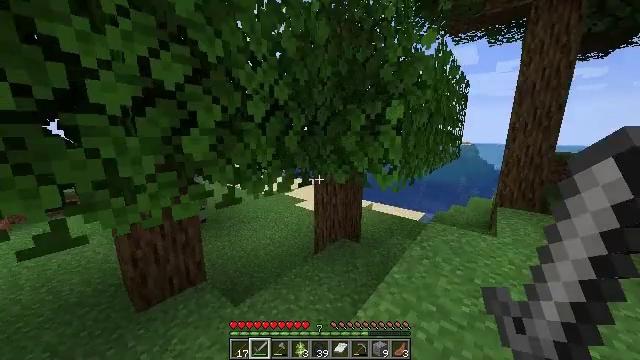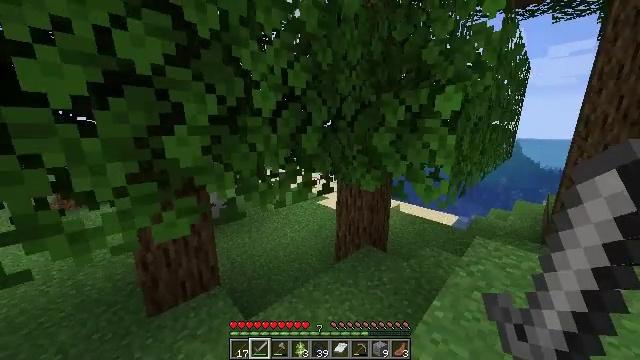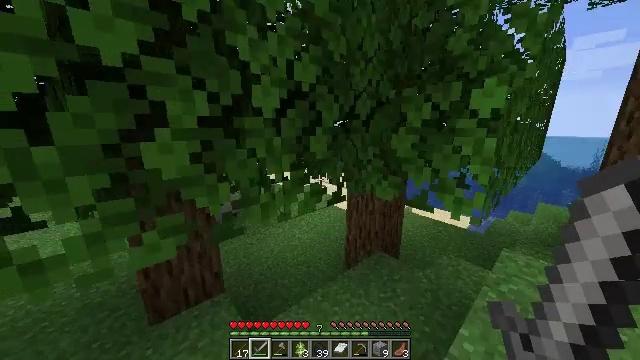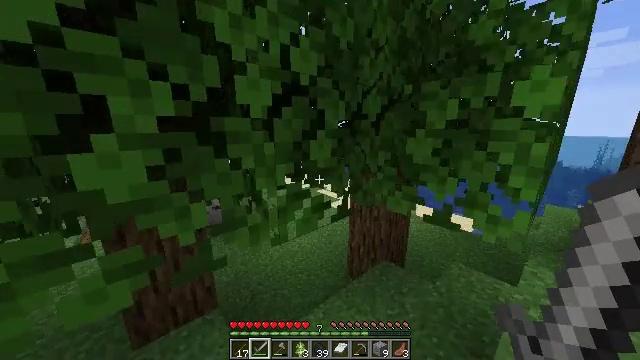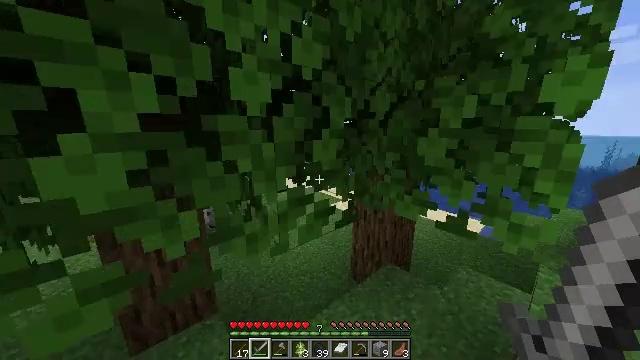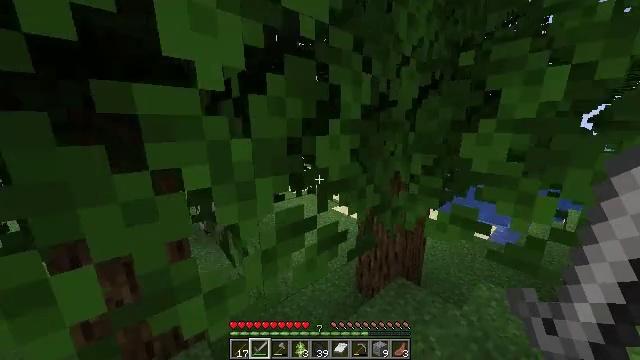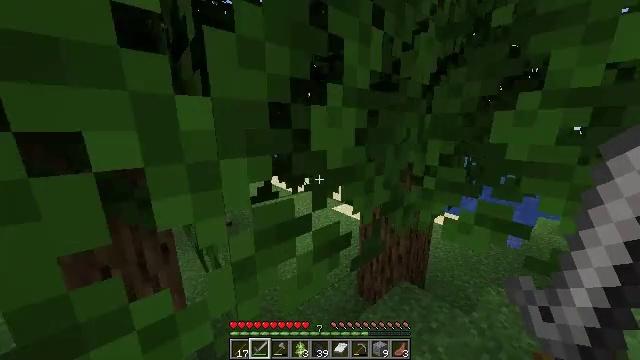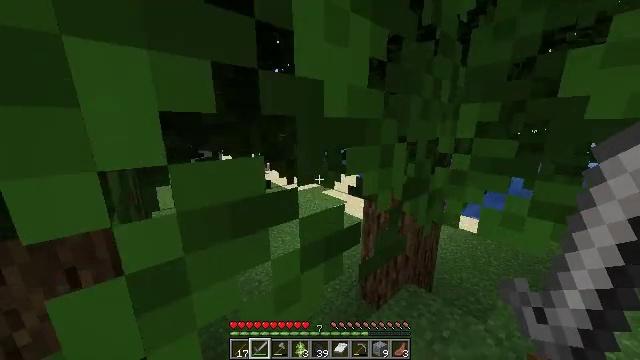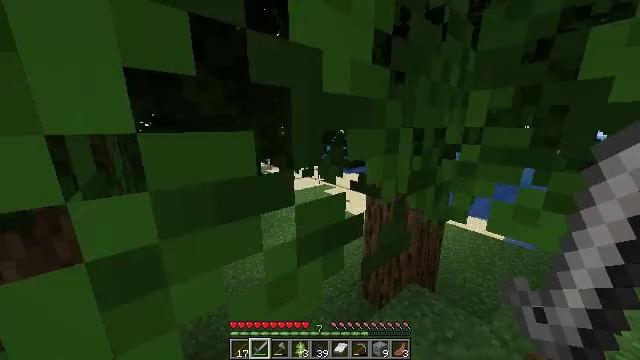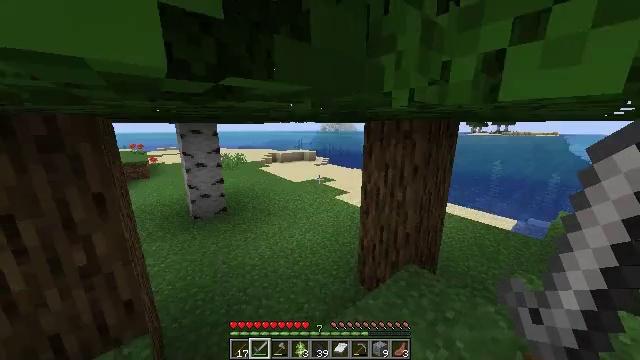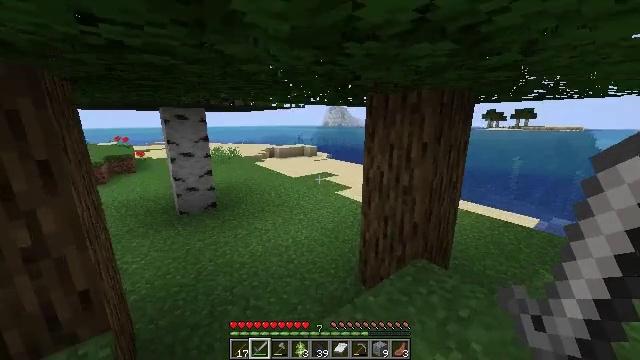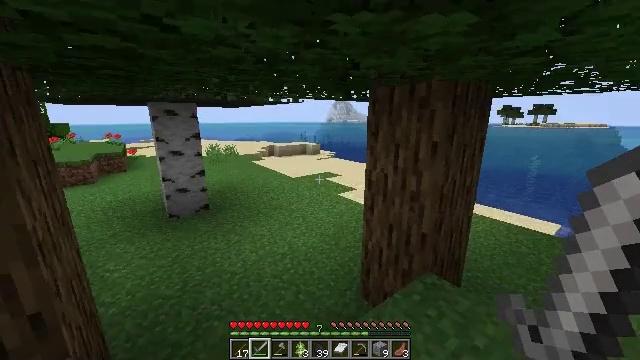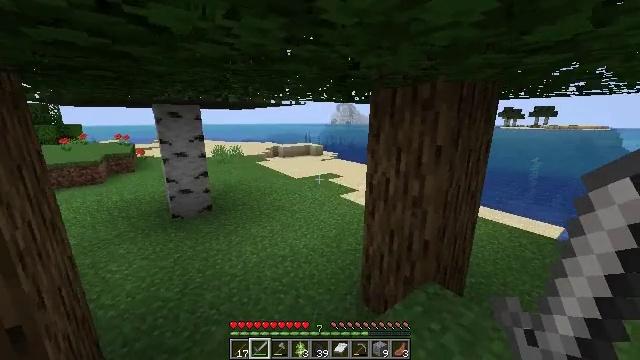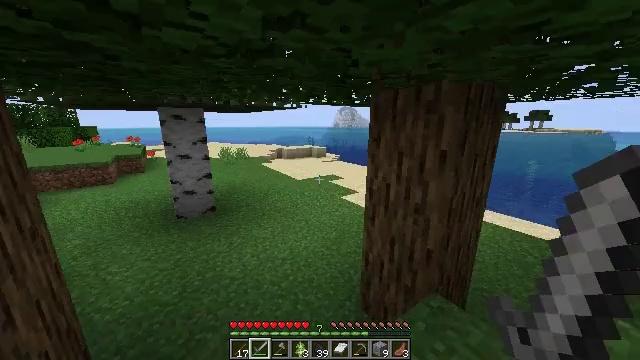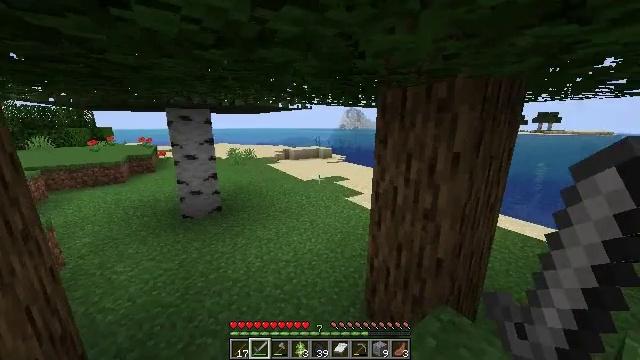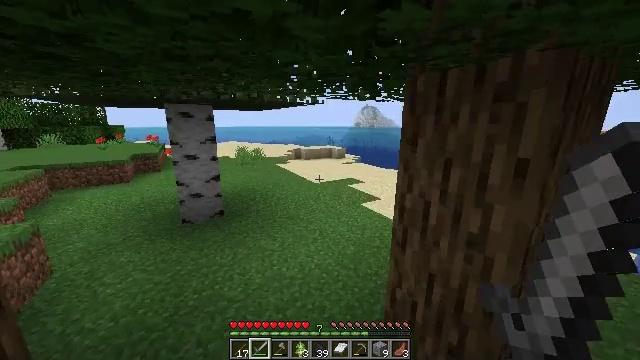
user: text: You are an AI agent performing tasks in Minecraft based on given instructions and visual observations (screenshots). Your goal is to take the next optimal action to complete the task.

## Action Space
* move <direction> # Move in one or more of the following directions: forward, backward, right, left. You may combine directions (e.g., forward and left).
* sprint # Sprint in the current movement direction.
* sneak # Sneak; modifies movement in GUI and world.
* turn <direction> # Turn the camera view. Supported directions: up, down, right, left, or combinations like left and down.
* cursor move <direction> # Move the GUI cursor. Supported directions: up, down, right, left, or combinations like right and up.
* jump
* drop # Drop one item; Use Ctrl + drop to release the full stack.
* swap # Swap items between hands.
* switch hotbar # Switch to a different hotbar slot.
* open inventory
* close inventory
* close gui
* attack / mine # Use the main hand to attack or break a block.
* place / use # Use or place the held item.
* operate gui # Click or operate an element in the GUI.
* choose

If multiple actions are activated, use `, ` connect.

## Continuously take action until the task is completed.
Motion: motion action
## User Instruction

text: Break the sugar cane.
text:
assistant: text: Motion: move forward, sprint, turn left and down
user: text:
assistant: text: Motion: move forward, sprint, turn left
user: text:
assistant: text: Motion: move forward, sprint
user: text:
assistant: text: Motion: move forward, sprint
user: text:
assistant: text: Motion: move forward, sprint
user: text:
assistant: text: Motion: move forward, sprint
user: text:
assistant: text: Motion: move forward, sprint
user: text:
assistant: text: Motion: move forward, sprint
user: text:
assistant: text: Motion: move forward, sprint
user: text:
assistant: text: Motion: move forward, sprint
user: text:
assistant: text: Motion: move forward, sprint
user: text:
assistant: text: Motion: move forward, sprint
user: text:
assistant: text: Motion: move forward, sprint
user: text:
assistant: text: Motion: move forward, sprint, turn left
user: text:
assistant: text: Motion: move forward, sprint, turn left
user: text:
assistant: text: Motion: move forward, sprint, turn left
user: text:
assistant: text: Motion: move forward, sprint, turn left and up
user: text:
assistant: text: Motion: move forward, sprint, turn left
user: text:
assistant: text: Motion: move forward, sprint, turn left
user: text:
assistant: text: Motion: move forward, sprint, turn left
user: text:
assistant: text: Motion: move forward, sprint, turn left
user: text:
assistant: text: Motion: move forward, sprint
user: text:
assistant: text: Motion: move forward, sprint
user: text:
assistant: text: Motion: move forward, sprint
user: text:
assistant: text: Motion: move forward, sprint, turn right
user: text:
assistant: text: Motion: move forward, sprint, turn right
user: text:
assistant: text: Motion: move forward, sprint, turn right
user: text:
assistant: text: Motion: move forward, sprint, turn right
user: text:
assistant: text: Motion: move forward, sprint, turn right
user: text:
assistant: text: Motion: move forward, sprint, turn right